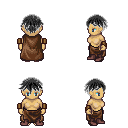
a pixel art fantasy rpg character, female body template, human, tanned skin, brown cape, robe skirt, gray short bangs hairstyle, leather bracers, maroon shoes, four views (front, back, left, right), 2x2 character sprite sheet, small pixel art, hard edges, no anti-aliasing